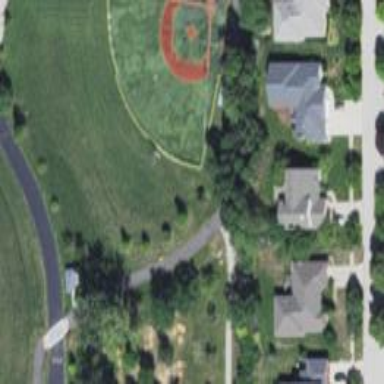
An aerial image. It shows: Baseball pitch for leisure and sports activities.